Aerial crown-view tile of a tropical tree (Barro Colorado Island, Panama), acquired 20250217:
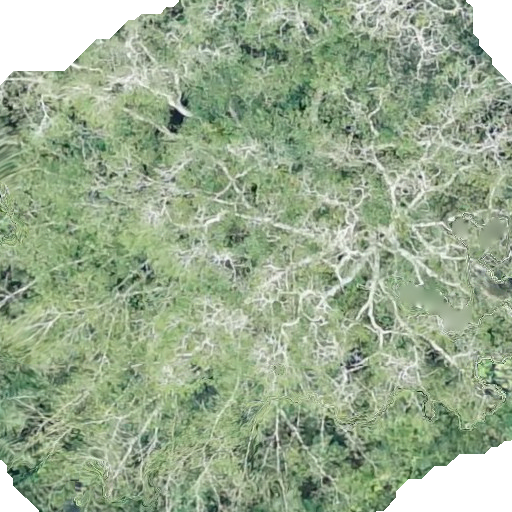
Species: Hura crepitans
GBIF accepted scientific name: Hura crepitans
Crown area: 504.658 m²